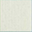
Piece: xx